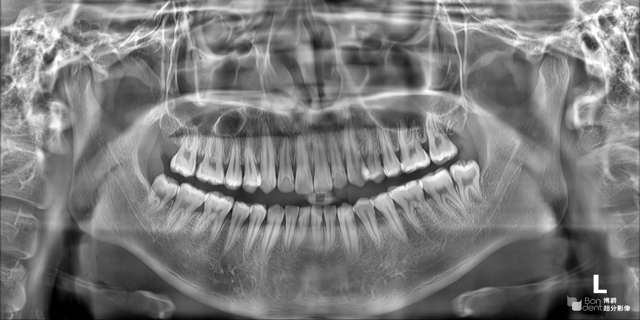
adult